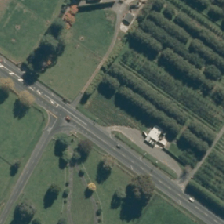
Land cover: urban_build_up